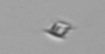
Label: Bacillariophyceae_morphotype1